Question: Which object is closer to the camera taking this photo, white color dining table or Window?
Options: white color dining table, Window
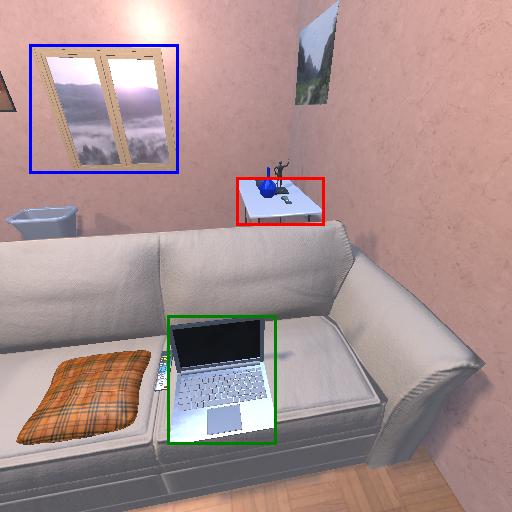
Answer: white color dining table